Interaction volume radius: 5 \u00c5
Interaction volume height: 15 \u00c5
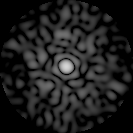
Disorder parameter: 0.7618